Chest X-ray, PA view. Patient: 57 years old, sex M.
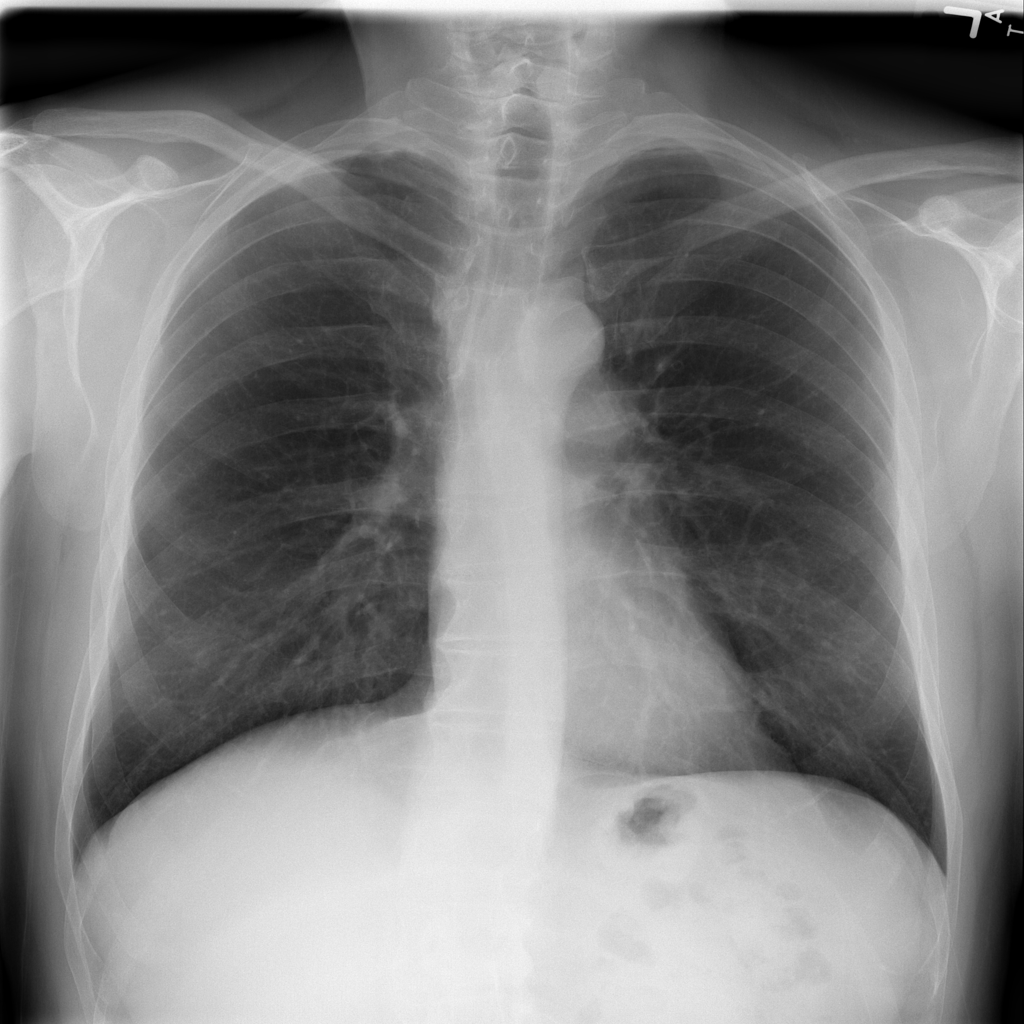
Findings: No Finding